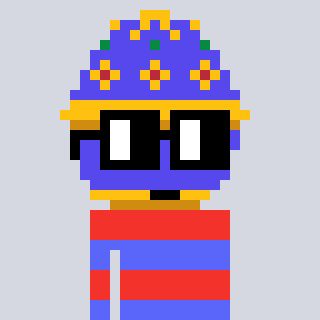
a pixel art character with square black glasses, a faberge-shaped head and a purple-colored body on a cool background